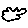
Label: cloud